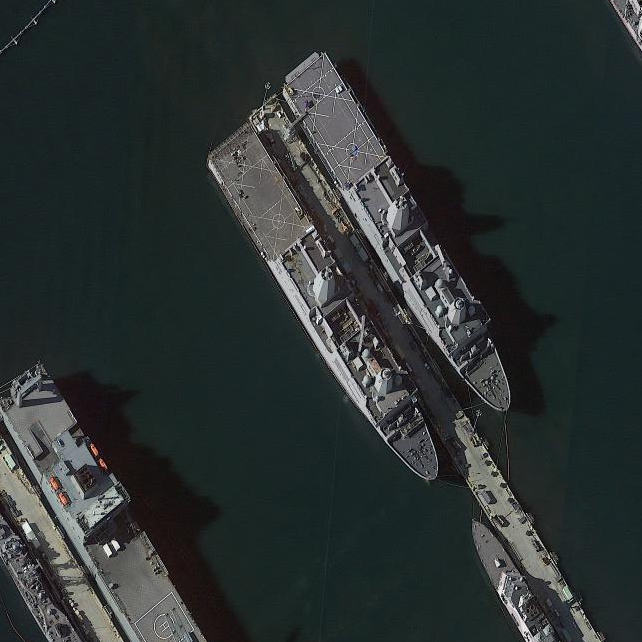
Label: combat